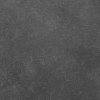
Atmospheric dust classification: dusty